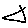
Label: triangle